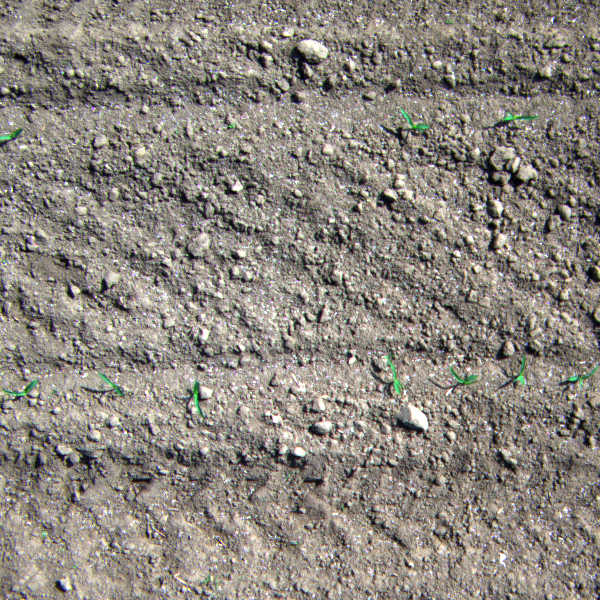
Acquisition date: 2023-05-25
Tile: 0183
Annotated plant instances:
label: maize
label: maize
label: maize
label: maize
label: maize
label: maize
label: maize
label: maize
label: maize
label: weed_other
label: weed_other
label: weed_other
label: weed_other
label: weed_other
label: maize
label: weed_other
label: weed_other
label: weed_other
label: weed_other